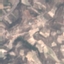
Land use / land cover class: PermanentCrop